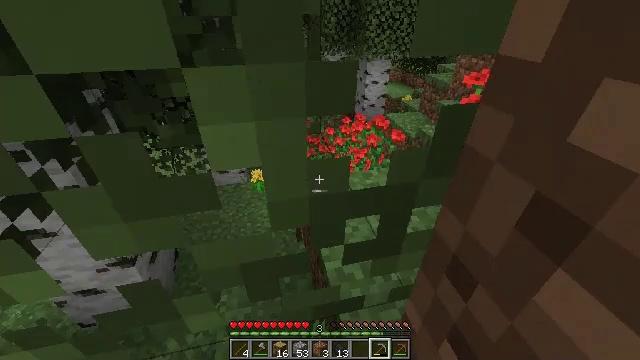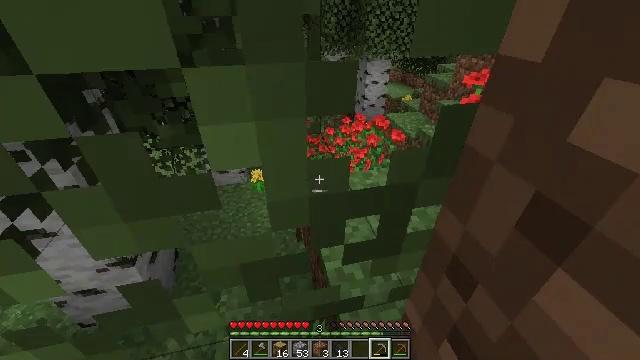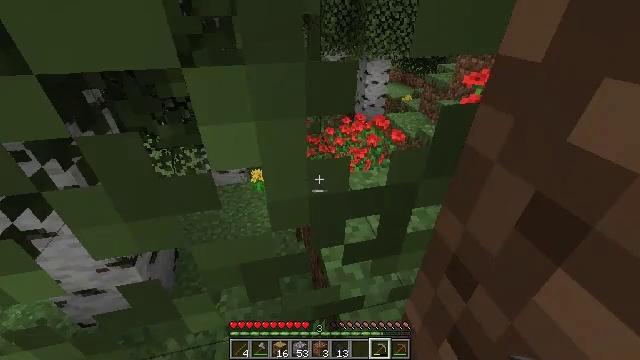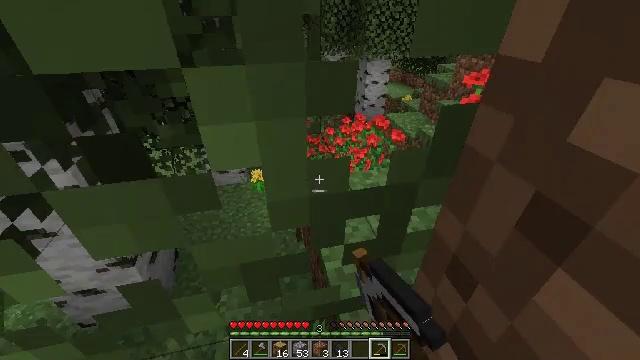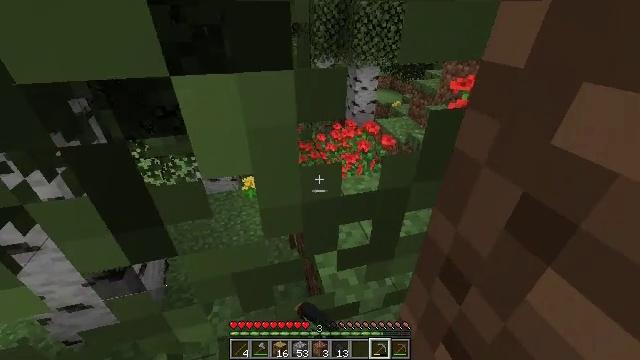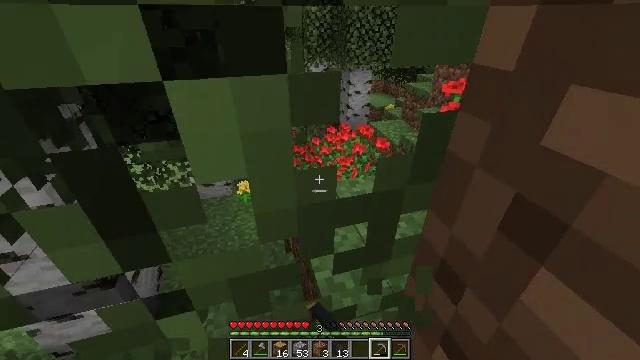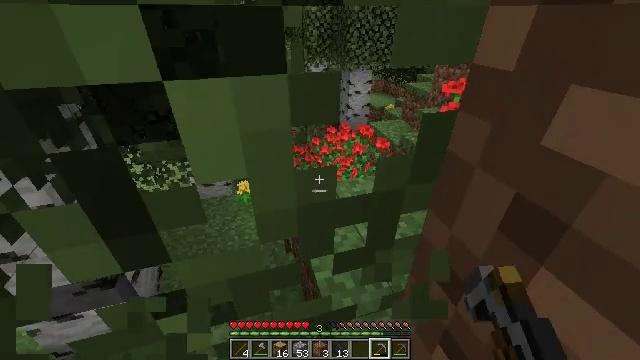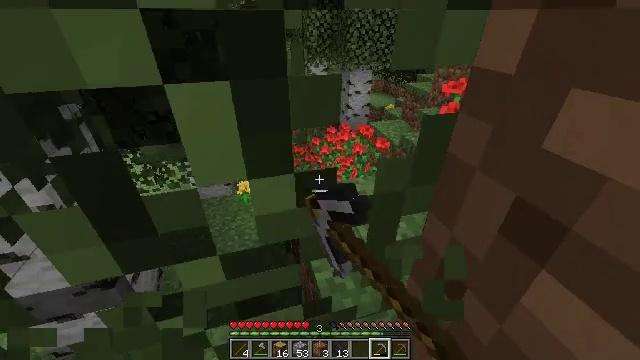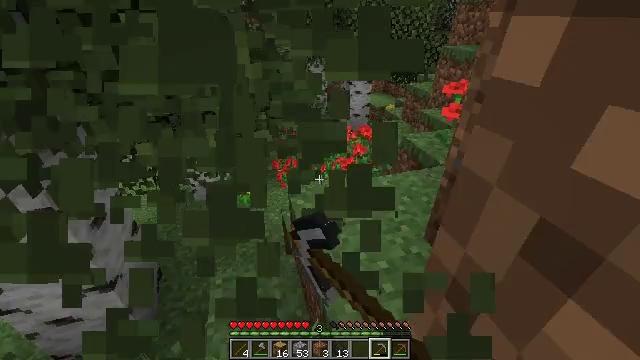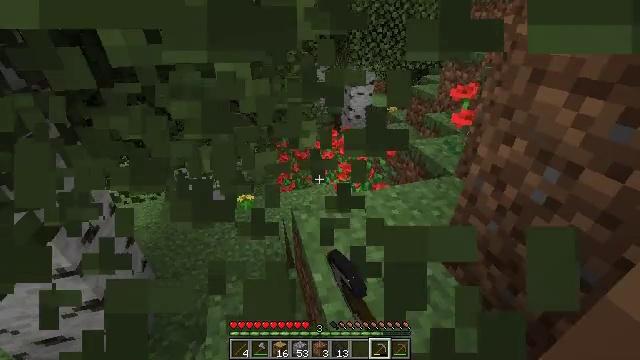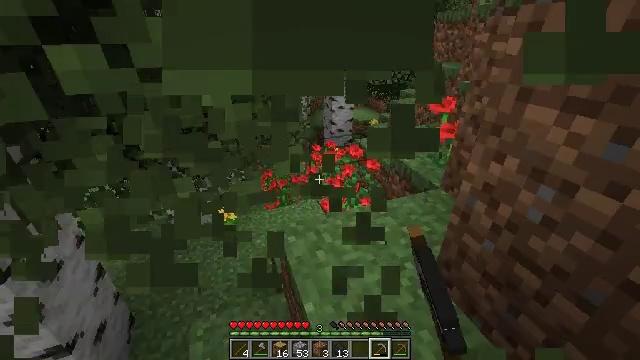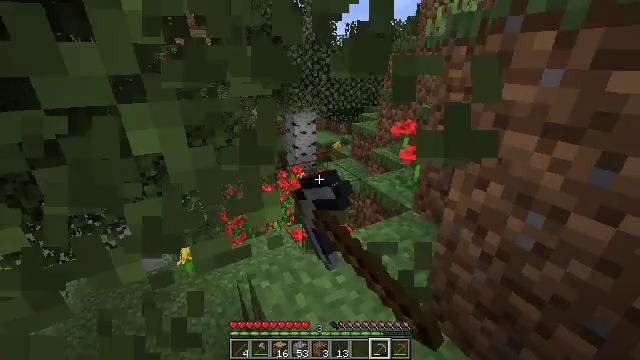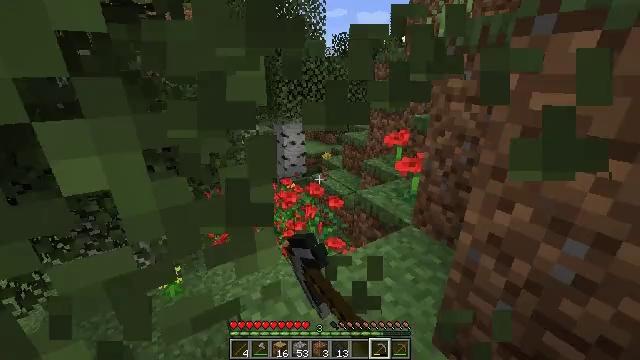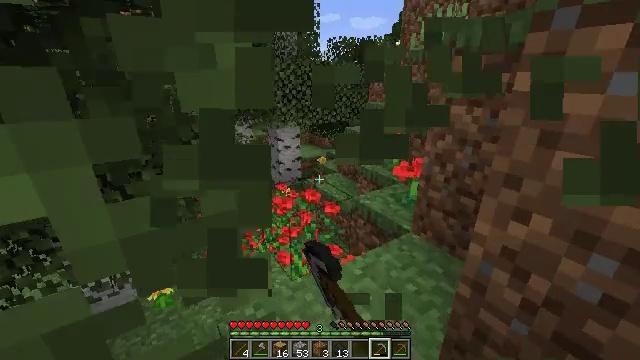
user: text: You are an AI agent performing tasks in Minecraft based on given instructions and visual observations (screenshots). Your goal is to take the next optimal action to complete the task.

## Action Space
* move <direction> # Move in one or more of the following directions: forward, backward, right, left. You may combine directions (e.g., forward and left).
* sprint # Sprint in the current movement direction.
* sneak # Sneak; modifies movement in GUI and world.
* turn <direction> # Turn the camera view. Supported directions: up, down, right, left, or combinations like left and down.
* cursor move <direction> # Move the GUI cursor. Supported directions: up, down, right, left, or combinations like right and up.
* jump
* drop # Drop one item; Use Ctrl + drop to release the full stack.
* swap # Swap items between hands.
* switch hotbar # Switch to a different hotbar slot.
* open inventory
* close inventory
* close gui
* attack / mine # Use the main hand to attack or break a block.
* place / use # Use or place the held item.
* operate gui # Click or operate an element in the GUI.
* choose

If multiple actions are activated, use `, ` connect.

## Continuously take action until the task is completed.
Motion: motion action
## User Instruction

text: Clear birch leaves to get saplings.
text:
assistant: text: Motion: attack / mine
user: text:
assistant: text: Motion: attack / mine
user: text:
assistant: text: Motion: attack / mine
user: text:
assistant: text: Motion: turn right and up, attack / mine
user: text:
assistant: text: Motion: turn right, attack / mine
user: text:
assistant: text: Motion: attack / mine
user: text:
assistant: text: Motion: move forward, attack / mine
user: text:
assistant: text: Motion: move forward, attack / mine
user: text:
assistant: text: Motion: move forward, attack / mine
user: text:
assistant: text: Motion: move forward, turn right and up, attack / mine
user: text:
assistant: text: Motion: move forward, turn right and up, attack / mine
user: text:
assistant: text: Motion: move forward, turn right and up, attack / mine
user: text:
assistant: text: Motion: move forward, turn right, attack / mine
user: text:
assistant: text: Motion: attack / mine